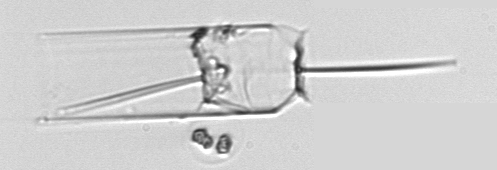
Label: Ditylum_brightwellii